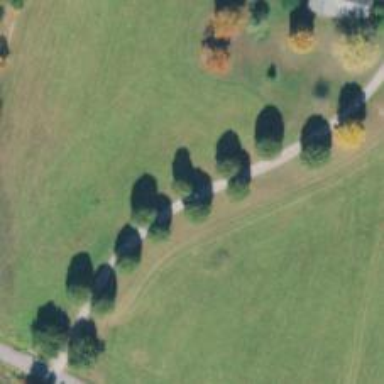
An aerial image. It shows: Driveway leading to service road.